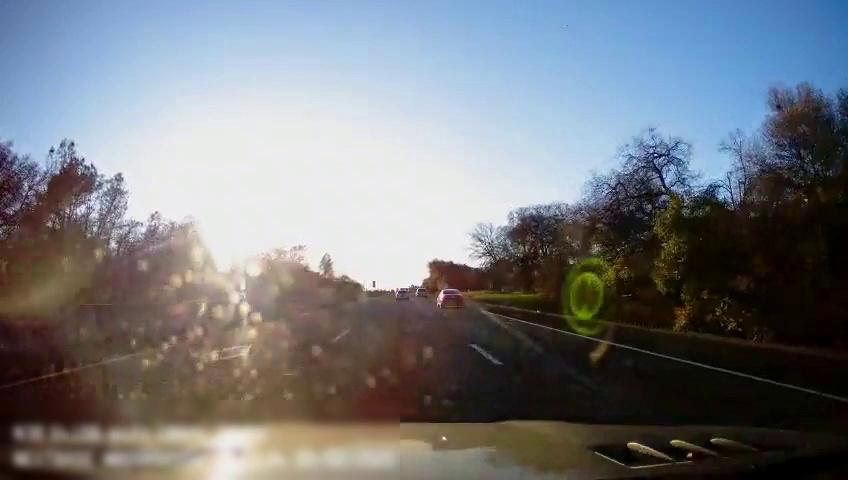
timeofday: Day
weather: Cloudy
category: Drivable Space
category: Vehicles | Car
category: Vehicles | Car
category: Vehicles | SUV
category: Lanes | Alternate Lane
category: Lanes | Current Lane
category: Lanes | Current Lane
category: Lanes | Alternate Lane